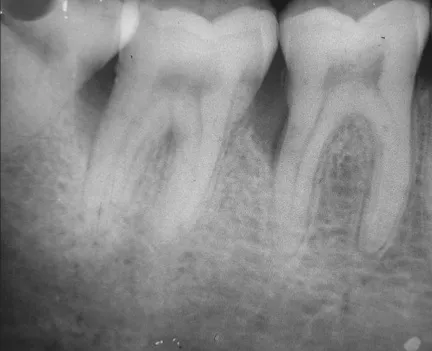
Radiograph showing infrabony defects distal to 46 and 47.
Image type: radiology (x_ray)